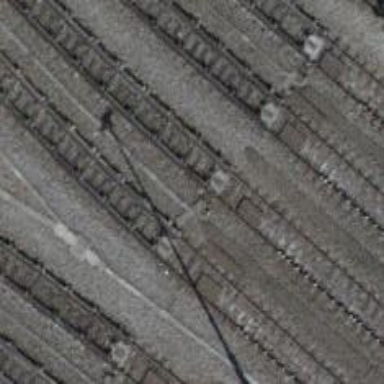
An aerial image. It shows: Single-track railway yard with beam retarder.